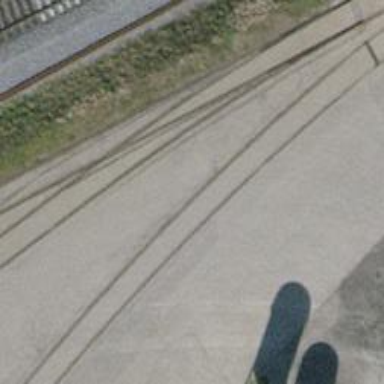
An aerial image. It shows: Single-track spur railway line.